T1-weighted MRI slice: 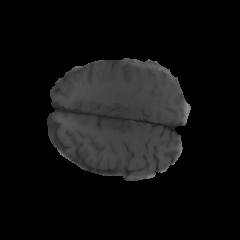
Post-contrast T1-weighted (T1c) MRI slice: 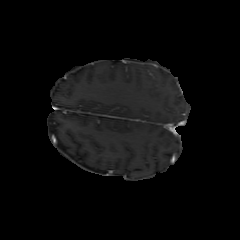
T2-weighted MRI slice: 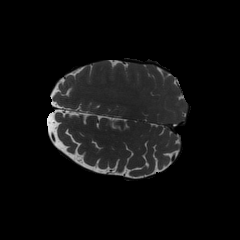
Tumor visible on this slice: no